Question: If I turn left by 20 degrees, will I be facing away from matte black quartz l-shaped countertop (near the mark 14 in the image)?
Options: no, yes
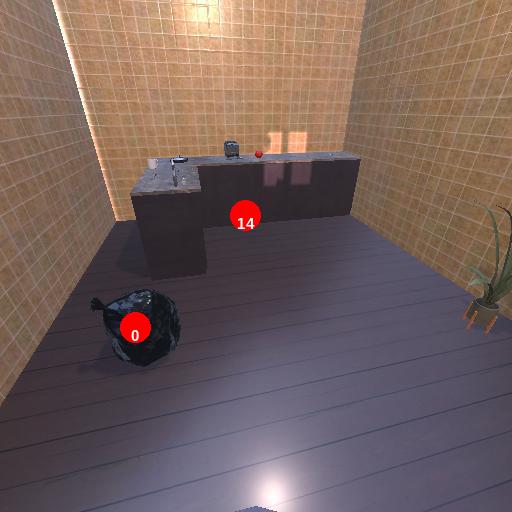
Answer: no